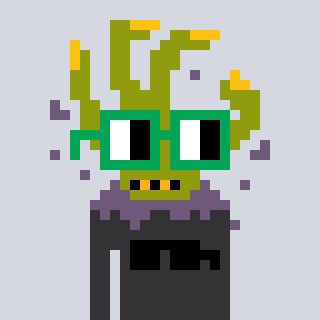
a pixel art character with square green glasses, a zombie-hand-shaped head and a grayscale-colored body on a cool background